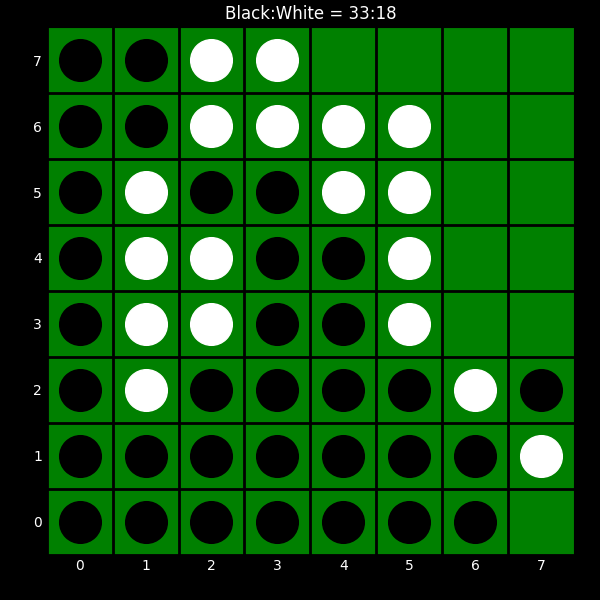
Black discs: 33
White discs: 18